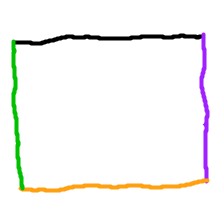
Shape: rectangle